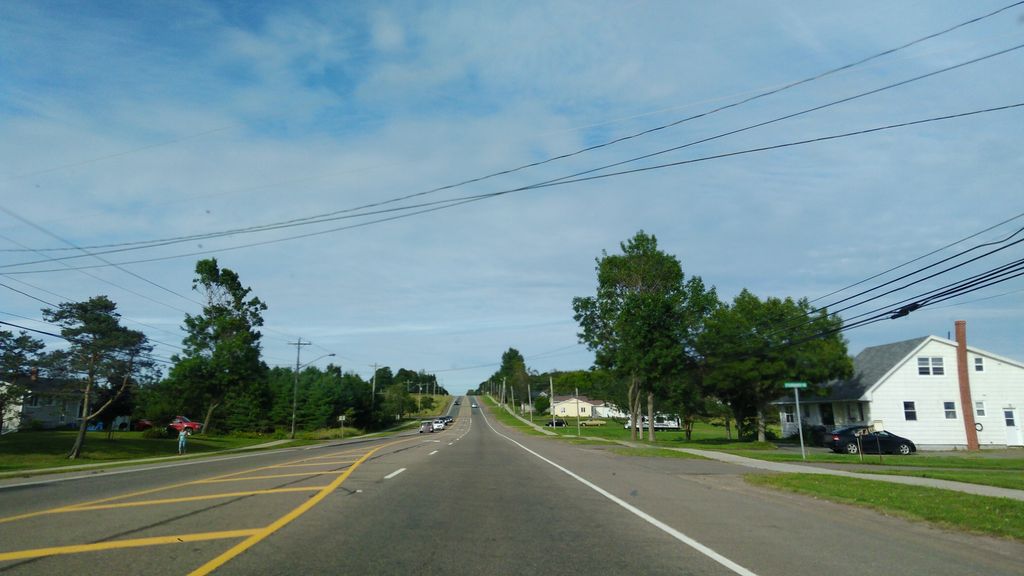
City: charlottetown